【题型】解答题　【知识点】解析几何　【难度】medium
已知椭圆 \(\Gamma: \frac{x^2}{a^2} + \frac{y^2}{b^2} = 1\ (a > b > 0)\) 的长轴长为 4，焦距为 \(2\sqrt{3}\)。设 \(\Gamma\) 的左顶点为 \(A\)，过定点 \(T(t,0)\)（\(t \neq \pm 2\)）作与 \(x\) 轴不重合的直线 \(l\) 交 \(\Gamma\) 于 \(P\)，\(Q\) 两点，直线 \(AP\)、\(AQ\) 分别交 \(y\) 轴于 \(M\)、\(N\) 两点。
(1) 求 \(\Gamma\) 的方程；
(2) 设 \(t = 0\)。若以 \(PQ\) 为直径的圆经过 \(\Gamma\) 的右焦点 \(F\)，求直线 \(l\) 的方程；
(3) 是否存在点 \(T\)，使得 \(|OM| \cdot |ON|\) 为定值 \(\frac{1}{3}\)？若存在，求 \(t\) 的值；若不存在，说明理由。
【解答】
\vspace{0.5em}
【答案】
(1) \(\frac{x^2}{4} + y^2 = 1\)
(2) \(y = \pm \frac{\sqrt{2}}{4}x\)
(3) \(t = 1\) 或 \(t = 4\)
\vspace{0.5em}
【知识点】根据直线与双曲线的位置关系求参数或范围、椭圆中的定值问题、根据 \(a\)、\(b\)、\(c\) 求椭圆标准方程
【分析】
(1) 根据题意求出 \(a,b,c\) 即可得到椭圆方程；
(2) 由题意知 \(|OQ|^2 = |OF|^2 = 3\)，求出点 \(Q\) 的坐标即可知道直线的斜率，进而可得直线方程；
(3) 联立直线和椭圆得到韦达定理，求出点 \(M,N\) 的坐标，进而可求 \(|OM||ON|\)，代入化简，结合 \(|OM| \cdot |ON| = \frac{1}{3}\) 即可求出 \(t\) 的值。
\vspace{0.5em}
【详解】
(1) 因为椭圆 \(C\) 的长轴长为 4，焦距为 \(2\sqrt{3}\)，
所以 \(2a = 4, 2c = 2\sqrt{3}\)，
解得 \(a = 2, c = \sqrt{3}, b = \sqrt{a^2 - c^2} = 1\)，
则椭圆 \(C\) 的方程为 \(\frac{x^2}{4} + y^2 = 1\)；
(2) 由 (1) 可知椭圆的右焦点为 \(F(\sqrt{3},0)\)，

figure1

设 \(Q(k,s)\)，因为 \(t=0\) 且以 \(PQ\) 为直径的圆经过椭圆的右焦点 \(F\)，
所以 \(|OQ|^2 = |OF|^2 = k^2 + s^2 = 3\)，
又点 \(Q\) 在椭圆上，\(\therefore \frac{k^2}{4} + s^2 = 1\)，联立解得 \(k^2 = \frac{8}{3}, s^2 = \frac{1}{3}\)，
\(\therefore k = \pm \frac{2\sqrt{6}}{3}, s = \pm \frac{\sqrt{3}}{3}\)，不妨设 \(Q\left(\frac{2\sqrt{6}}{3}, \frac{\sqrt{3}}{3}\right)\)
则 \(k_l = k_{OQ} = \frac{\frac{\sqrt{3}}{3} - 0}{\frac{2\sqrt{6}}{3} - 0} = \frac{\sqrt{2}}{4}\)，
此时直线 \(l\) 的方程为 \(y = \frac{\sqrt{2}}{4}x\)，
由圆和椭圆的对称性可知 \(y = -\frac{\sqrt{2}}{4}x\) 也满足题意，
故直线 \(l\) 的方程为 \(y = \pm \frac{\sqrt{2}}{4}x\)。
\vspace{0.5em}
(3) 易知直线 \(PQ\) 的斜率存在且不为 0，\(A(-2,0)\)，
设直线 \(PQ\) 的方程为 \(x = my + t, P(x_1,y_1), Q(x_2,y_2)\)，
联立
\[
\begin{cases}
x = my + t \\
\frac{x^2}{4} + y^2 = 1
\end{cases}
\]
消去 \(x\) 并整理得 \((m^2 + 4)y^2 + 2mty + t^2 - 4 = 0\)
此时 \(\Delta = (2mt)^2 - 4(m^2 + 4)(t^2 - 4) = 16(m^2 - t^2 + 4) > 0\)
由韦达定理得 \(y_1 + y_2 = \frac{-2mt}{m^2 + 4}, y_1y_2 = \frac{t^2 - 4}{m^2 + 4}\)，
直线 \(AP\) 方程为 \(y = \frac{y_1}{x_1 + 2}(x + 2)\)，
令 \(x = 0\)，解得 \(y = \frac{2y_1}{x_1 + 2}\)，可得 \(M\left(0, \frac{2y_1}{x_1 + 2}\right)\)，同理得 \(N\left(0, \frac{2y_2}{x_2 + 2}\right)\)，

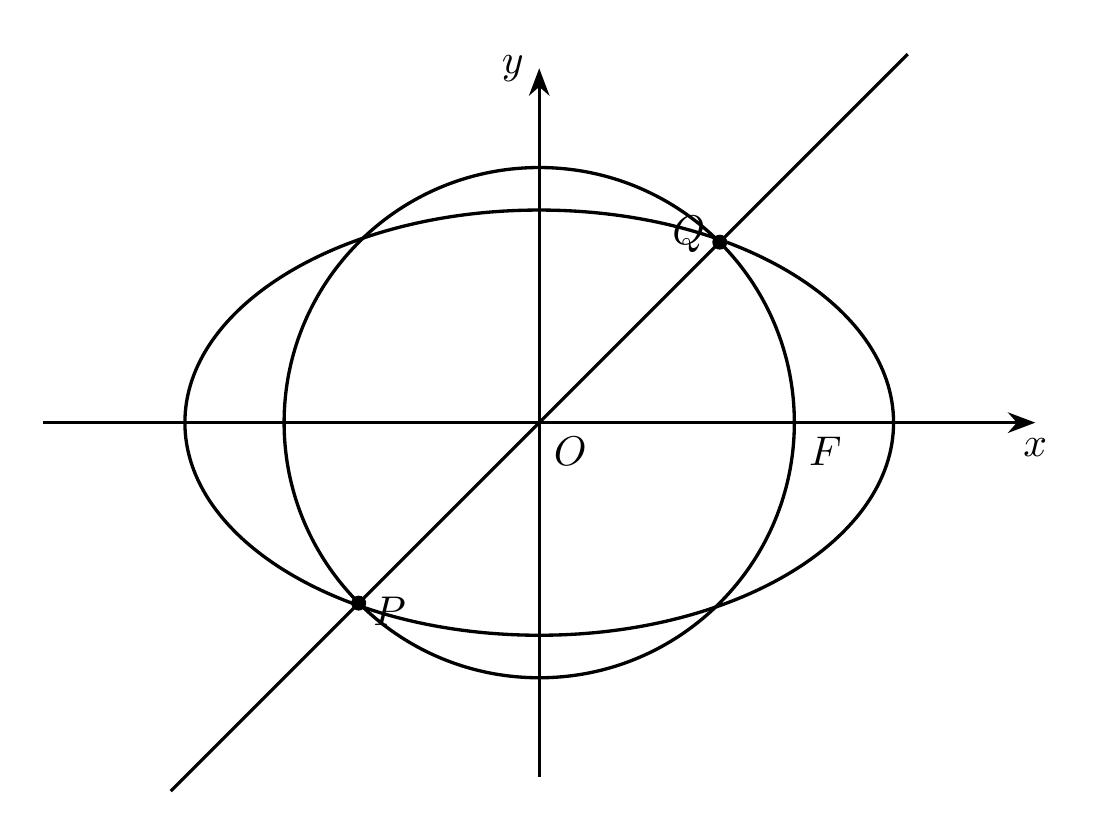